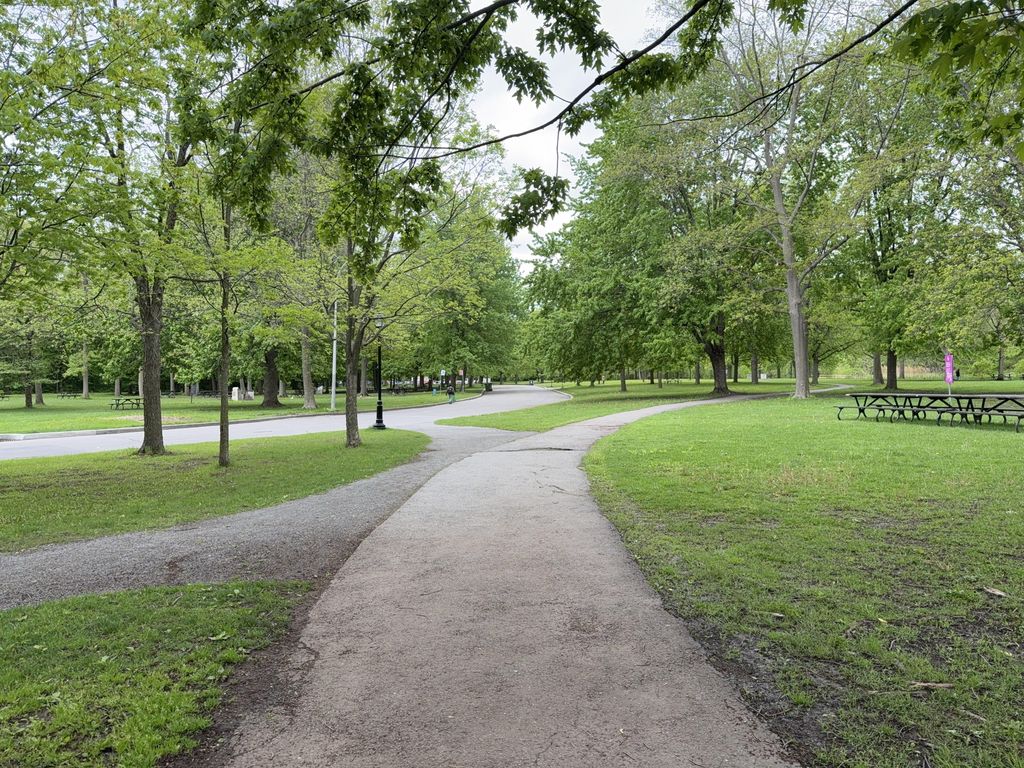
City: montreal